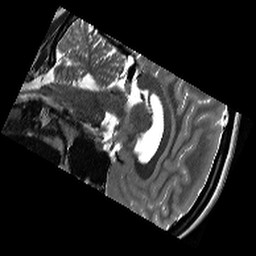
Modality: T2w
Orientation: sagittal